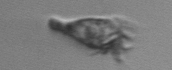
Label: Paratontonia_gracillima